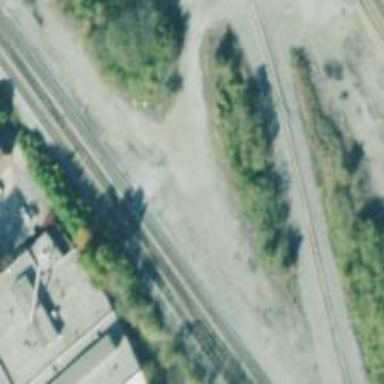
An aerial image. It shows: Railroad crossover.